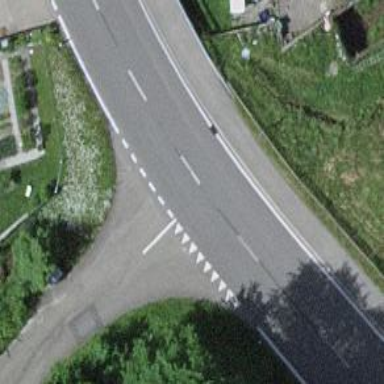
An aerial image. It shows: Road with "give way" sign.